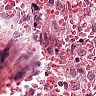
Metastatic tissue present: no